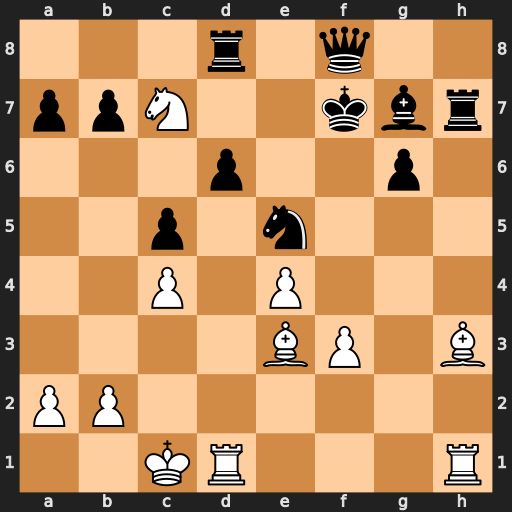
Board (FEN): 3r1q2/ppN2kbr/3p2p1/2p1n3/2P1P3/4BP1B/PP6/2KR3R
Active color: w
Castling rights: -
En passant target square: -
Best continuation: Be6+ Kf6 Rxh7